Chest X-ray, AP view. Patient: 31 years old, sex M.
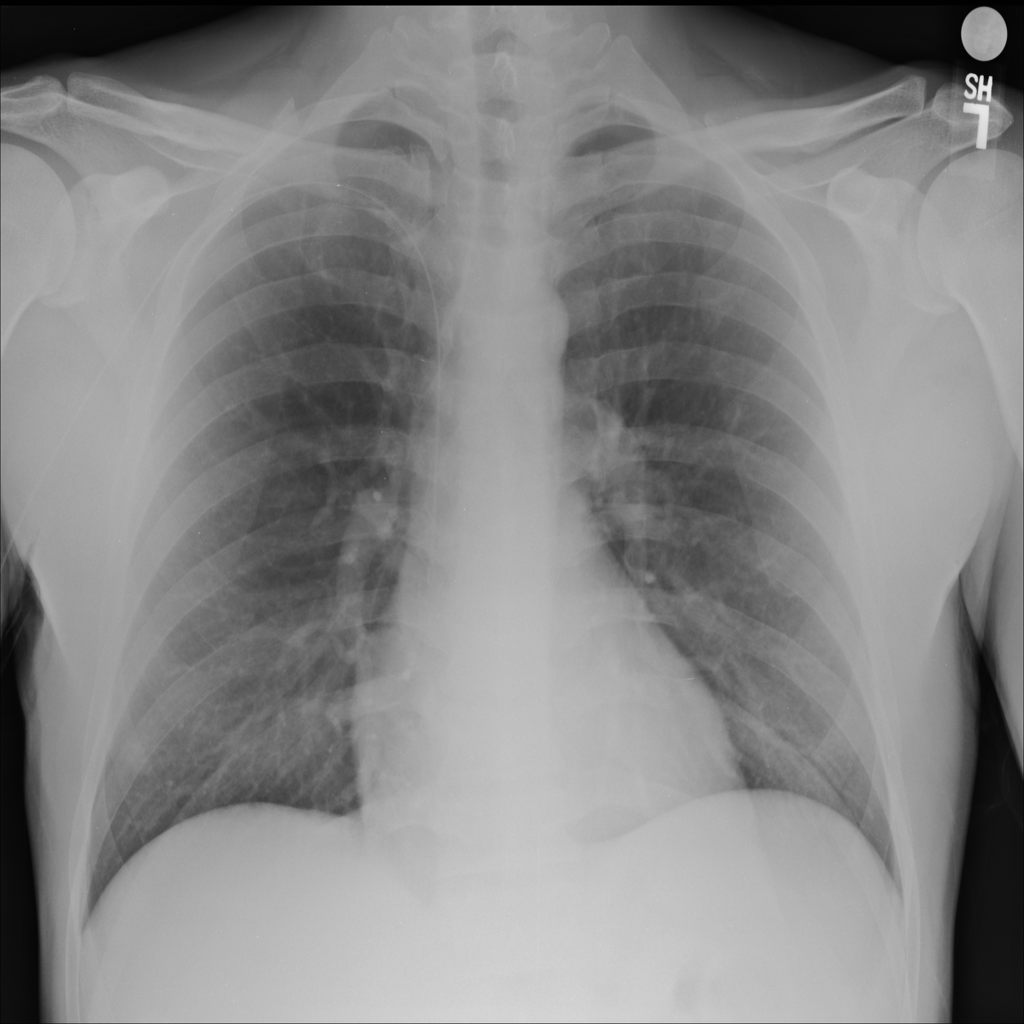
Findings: No Finding